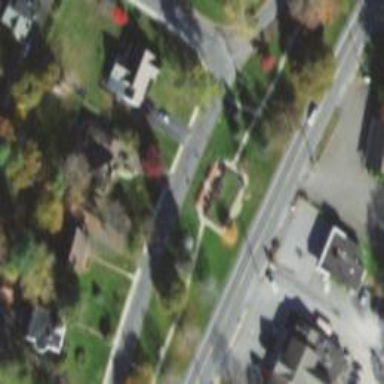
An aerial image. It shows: Memorial site with historic significance.